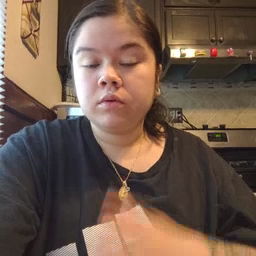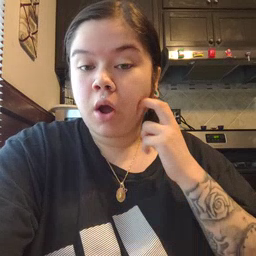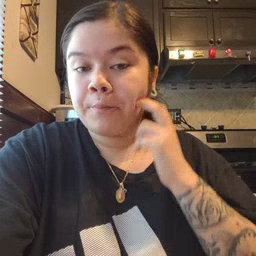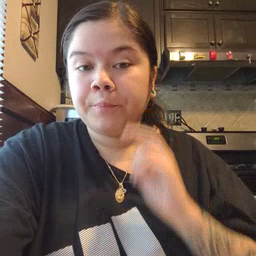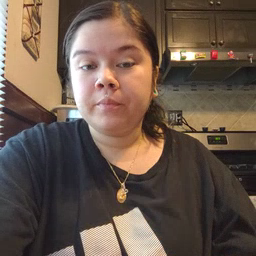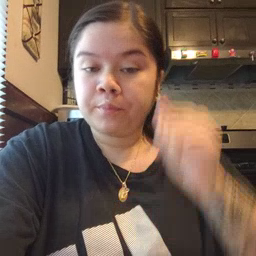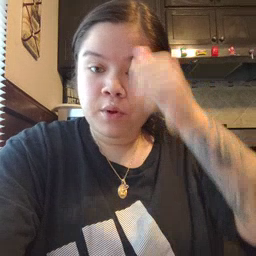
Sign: gum